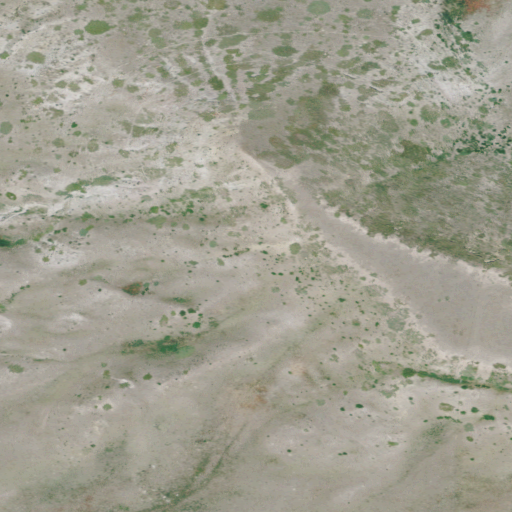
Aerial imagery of cliff(s) in Montana named Eagle Point containing shrub and grassland